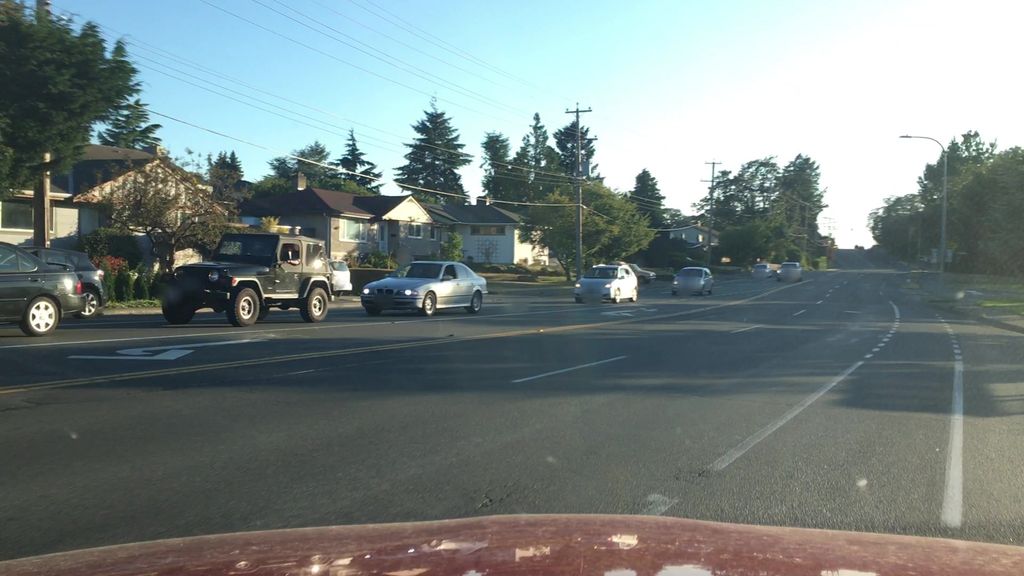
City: victoria